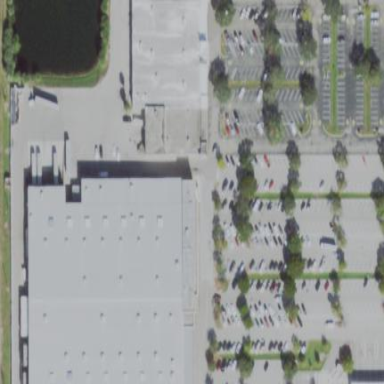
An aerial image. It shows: Wholesale shop located inside building.